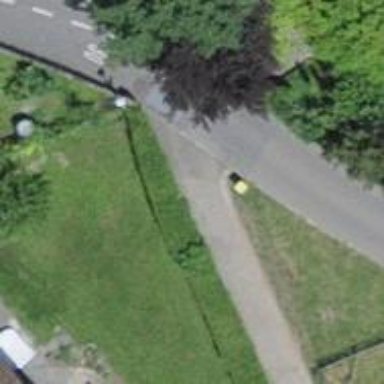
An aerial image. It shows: Post box is visible.